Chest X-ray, AP view. Patient: 52 years old, sex M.
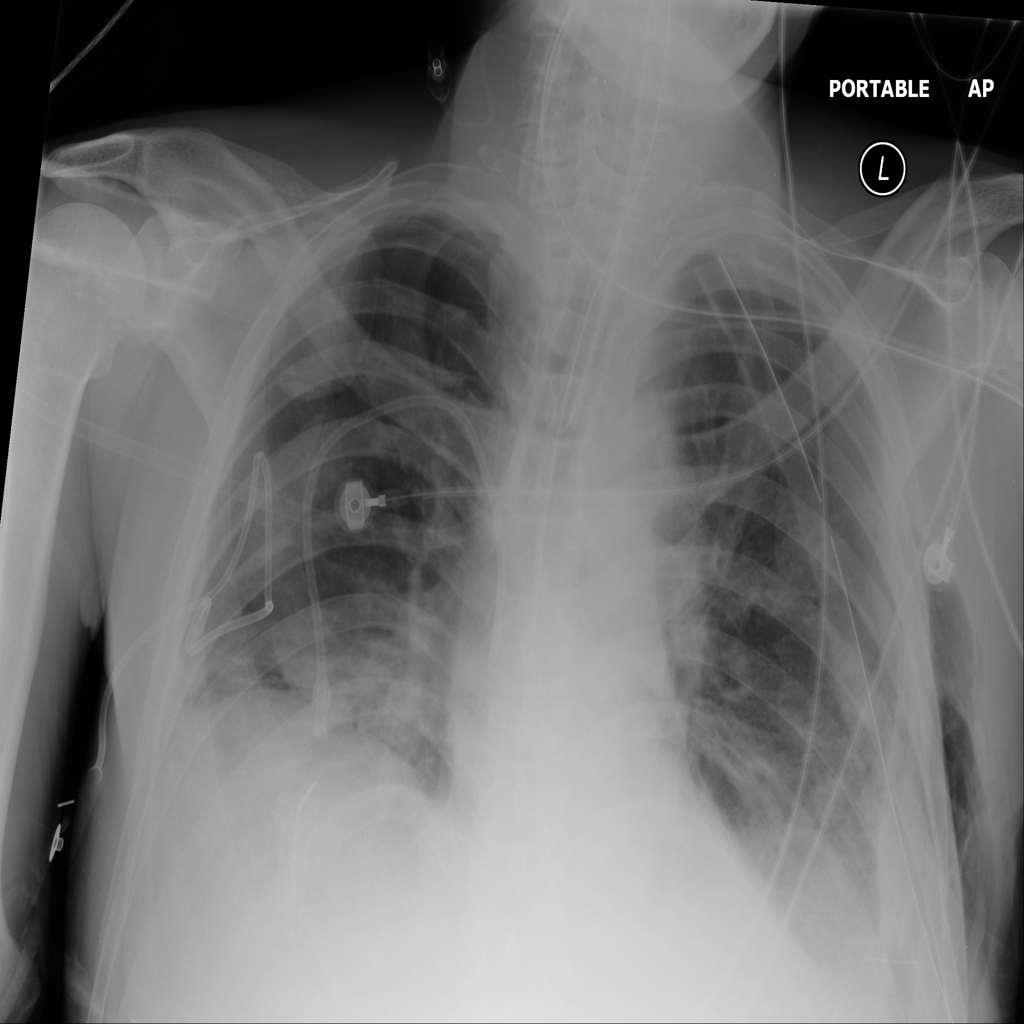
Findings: Effusion